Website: home-depot
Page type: cart
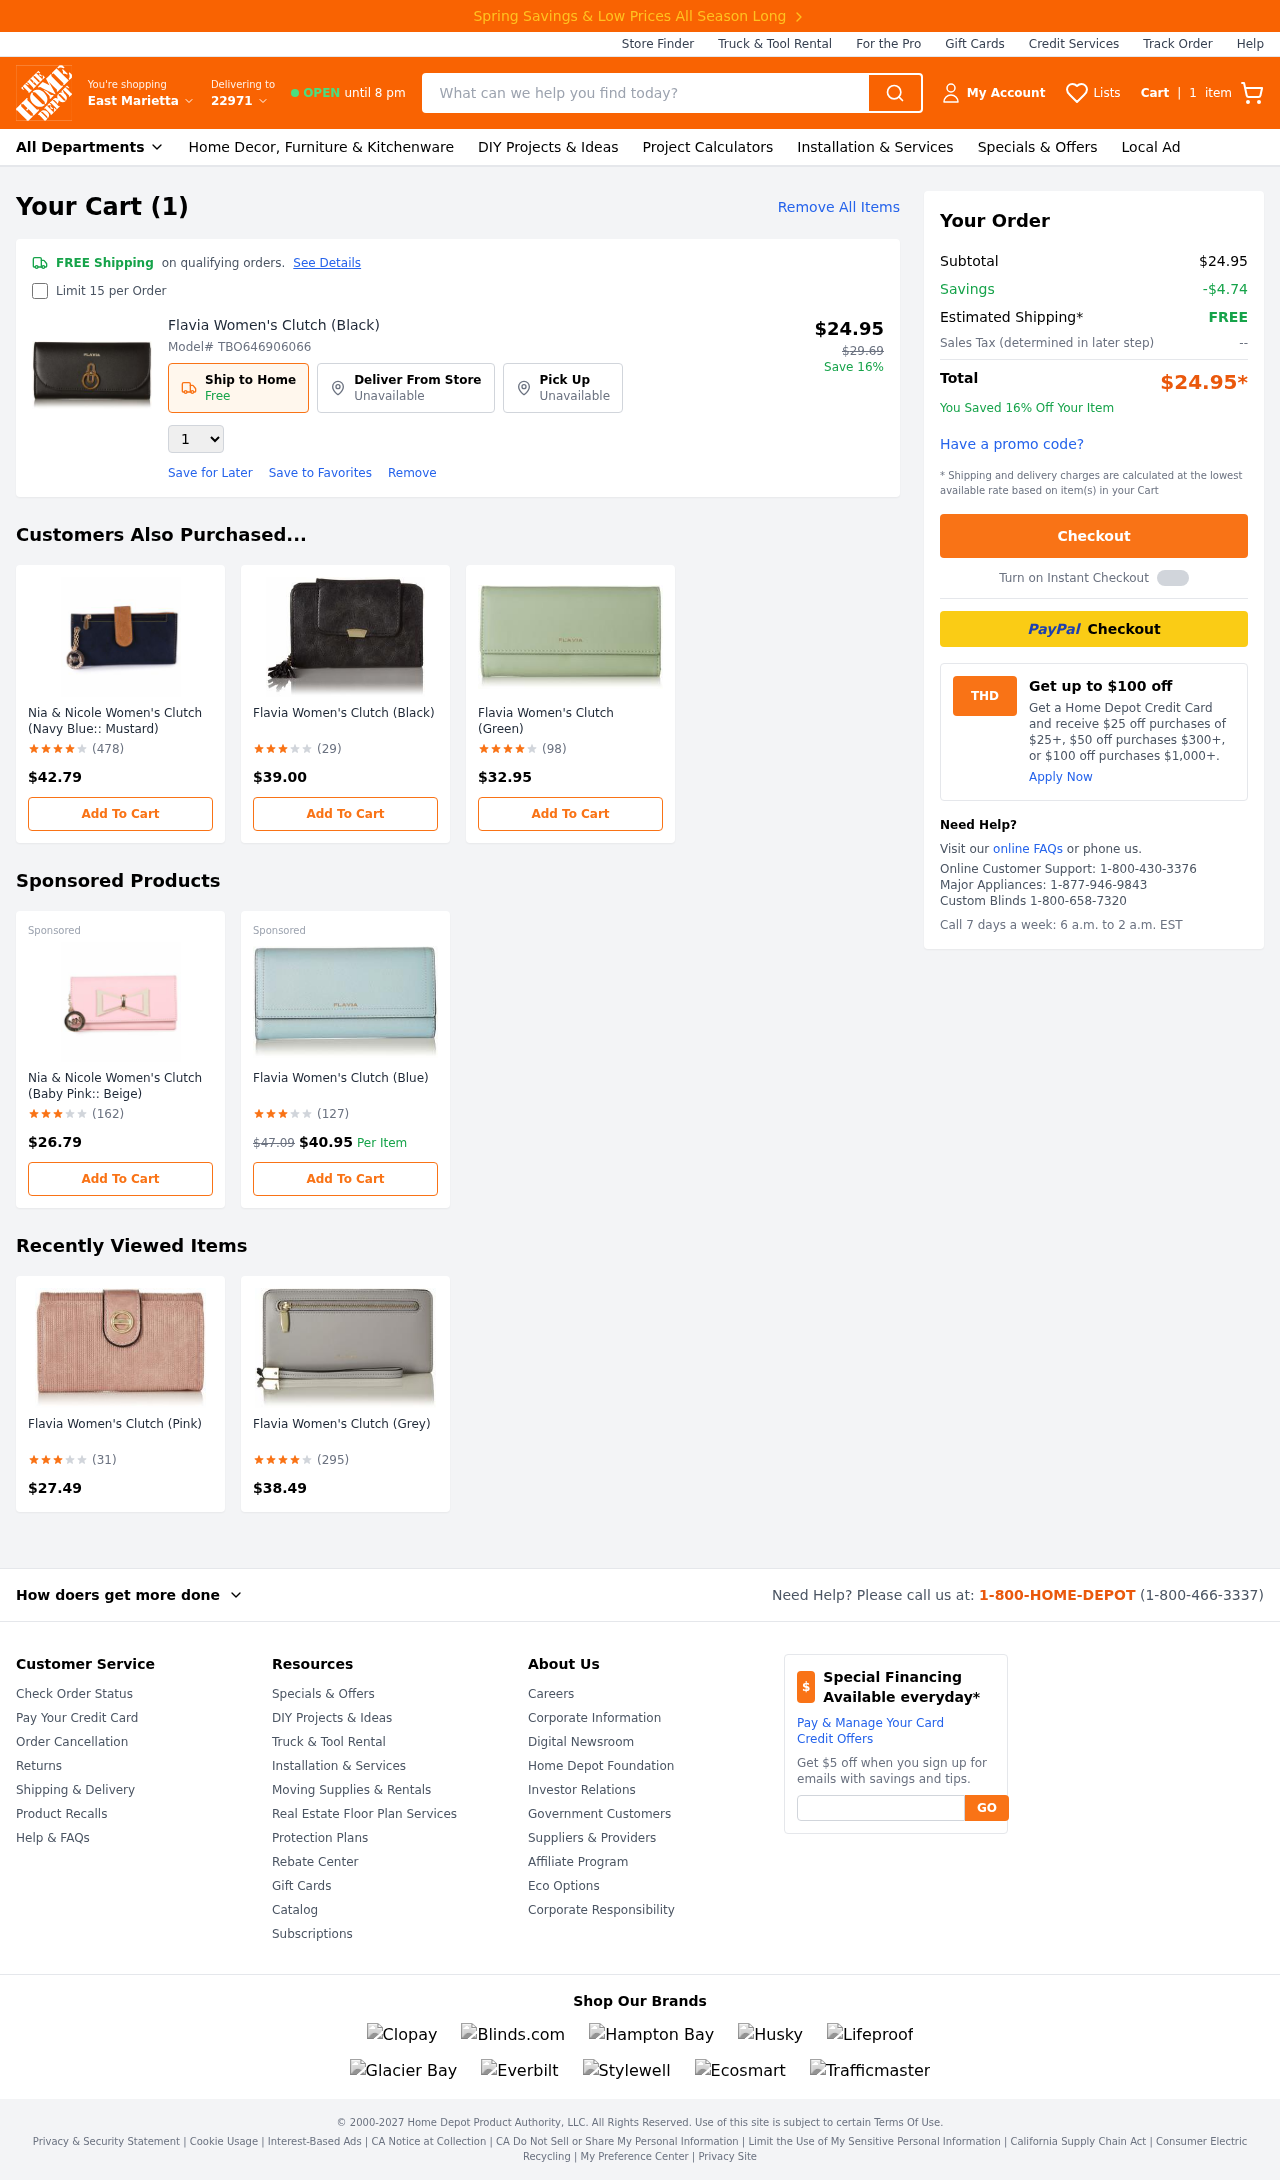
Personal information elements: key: PII_POSTCODE
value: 22971
Product elements: key: PRODUCT1_NAME
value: Flavia Women's Clutch (Black)
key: PRODUCT1_PRICE
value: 24.95
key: PRODUCT1_QUANTITY
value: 1
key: PRODUCT2_NAME
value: Nia & Nicole Women's Clutch (Navy Blue:: Mustard)
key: PRODUCT2_NUM_RATINGS
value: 478
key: PRODUCT2_PRICE
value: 42.79
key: PRODUCT2_RATING
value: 4
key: PRODUCT3_NAME
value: Flavia Women's Clutch (Black)
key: PRODUCT3_NUM_RATINGS
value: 29
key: PRODUCT3_PRICE
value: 39
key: PRODUCT3_RATING
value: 3.9
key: PRODUCT4_NAME
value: Flavia Women's Clutch (Green)
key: PRODUCT4_NUM_RATINGS
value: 98
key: PRODUCT4_PRICE
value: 32.95
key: PRODUCT4_RATING
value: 4.2
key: PRODUCT5_NAME
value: Nia & Nicole Women's Clutch (Baby Pink:: Beige)
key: PRODUCT5_NUM_RATINGS
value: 162
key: PRODUCT5_PRICE
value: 26.79
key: PRODUCT5_RATING
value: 3.5
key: PRODUCT6_NAME
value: Flavia Women's Clutch (Blue)
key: PRODUCT6_NUM_RATINGS
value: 127
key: PRODUCT6_PRICE
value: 40.95
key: PRODUCT6_RATING
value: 3.9
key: PRODUCT7_NAME
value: Flavia Women's Clutch (Pink)
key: PRODUCT7_NUM_RATINGS
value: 31
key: PRODUCT7_PRICE
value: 27.49
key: PRODUCT7_RATING
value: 3.5
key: PRODUCT8_NAME
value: Flavia Women's Clutch (Grey)
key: PRODUCT8_NUM_RATINGS
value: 295
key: PRODUCT8_PRICE
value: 38.49
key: PRODUCT8_RATING
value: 4.4
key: PRODUCT1_ORIGINAL_PRICE
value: $29.69
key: PRODUCT6_ORIGINAL_PRICE
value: $47.09
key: PRODUCT_MODEL_NUMBER
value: TBO646906066
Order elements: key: ORDER_NUM_ITEMS
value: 1
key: ORDER_SUBTOTAL
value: $24.95
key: ORDER_SAVINGS
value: -$4.74
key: ORDER_TOTAL
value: $24.95*
Search elements: key: HEADER_SEARCH
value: What can we help you find today?